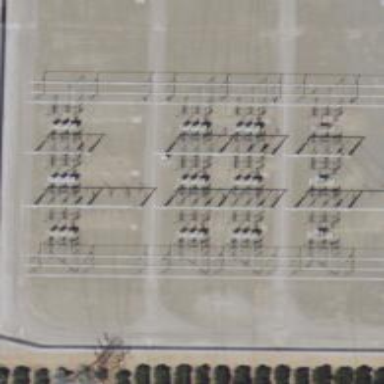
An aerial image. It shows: Switch for power supply.